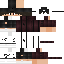
A male human skin with dark skin, wearing brown long hair dressed in a black hoodie and black pants, featuring a closed mouth.